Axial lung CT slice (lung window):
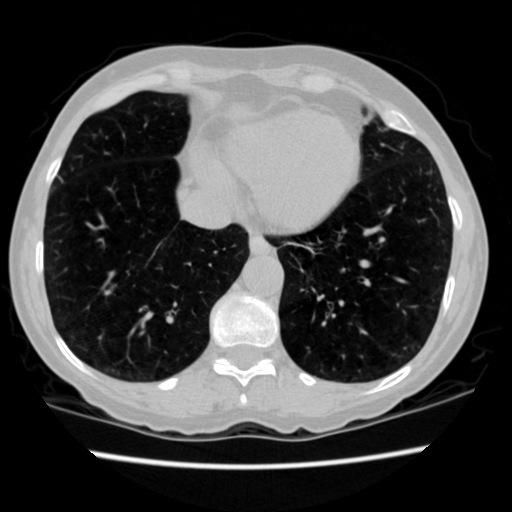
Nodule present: no